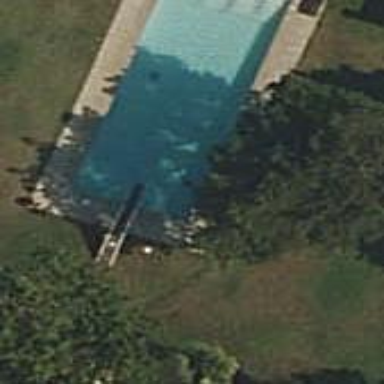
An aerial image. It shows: Swimming pool located in leisure land.